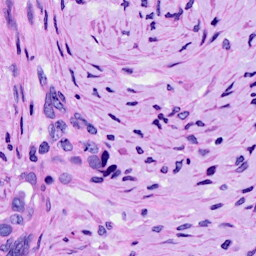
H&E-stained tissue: Ovarian